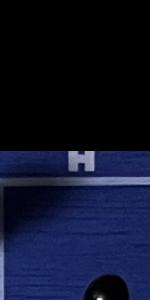
Label: Empty